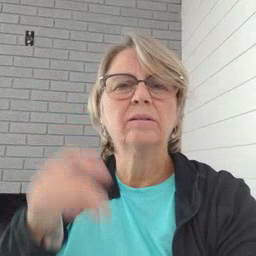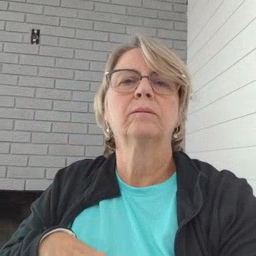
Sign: why